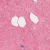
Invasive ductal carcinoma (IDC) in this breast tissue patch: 0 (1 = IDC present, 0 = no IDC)